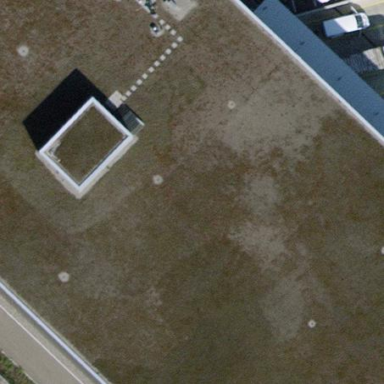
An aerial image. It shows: Commercial building.